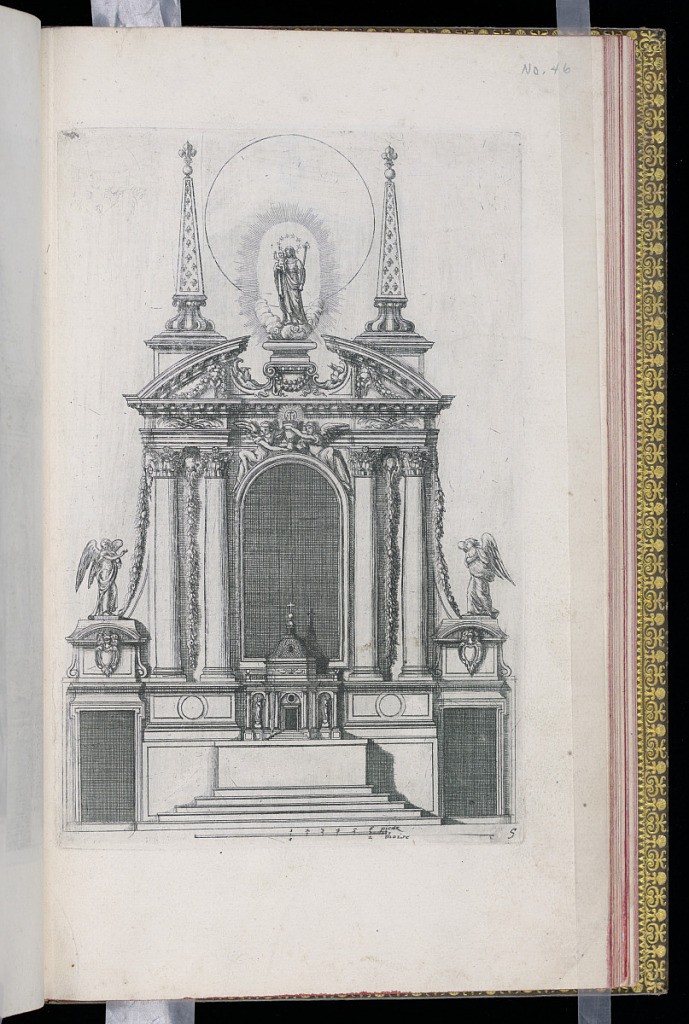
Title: Altar Design
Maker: D. Antoine Pierretz, French, active 1647
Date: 1647-55
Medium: Etching on laid paper
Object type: Print
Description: Design for an ecclesiastical (church) altar decorated with classical motifs featuring sculpted figures, angels, columns, festoons of leaves, a broken pediment, obelisks finials with fleurs-de-lis, cartouches, and model of a church. A scale below. The plate is numbered.